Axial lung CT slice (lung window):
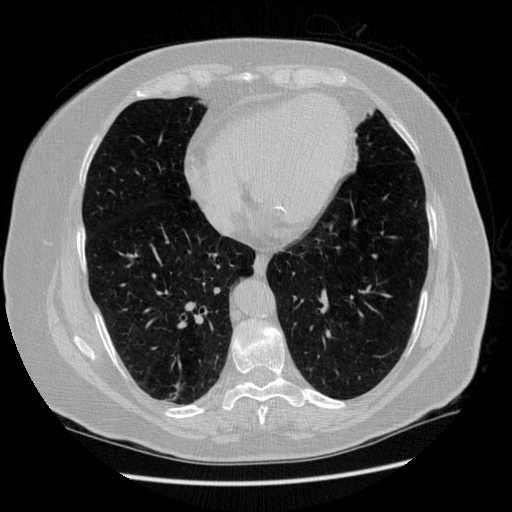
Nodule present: no